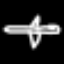
Label: airplane